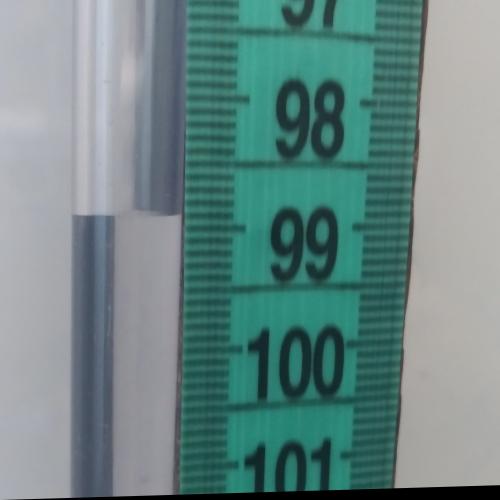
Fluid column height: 98.9 cm